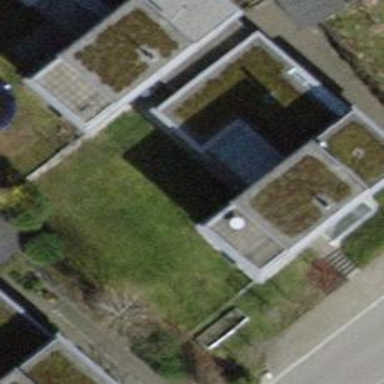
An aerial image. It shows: Detached building.